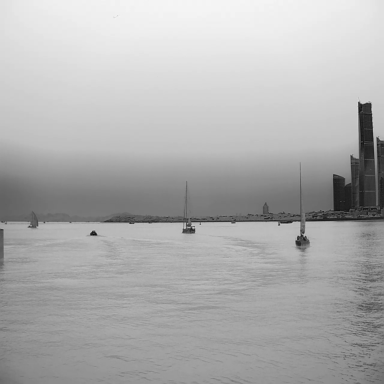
There are 13 objects shown in the infrared image, including two container_ships, five sailboats, and six canoes.